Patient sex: M
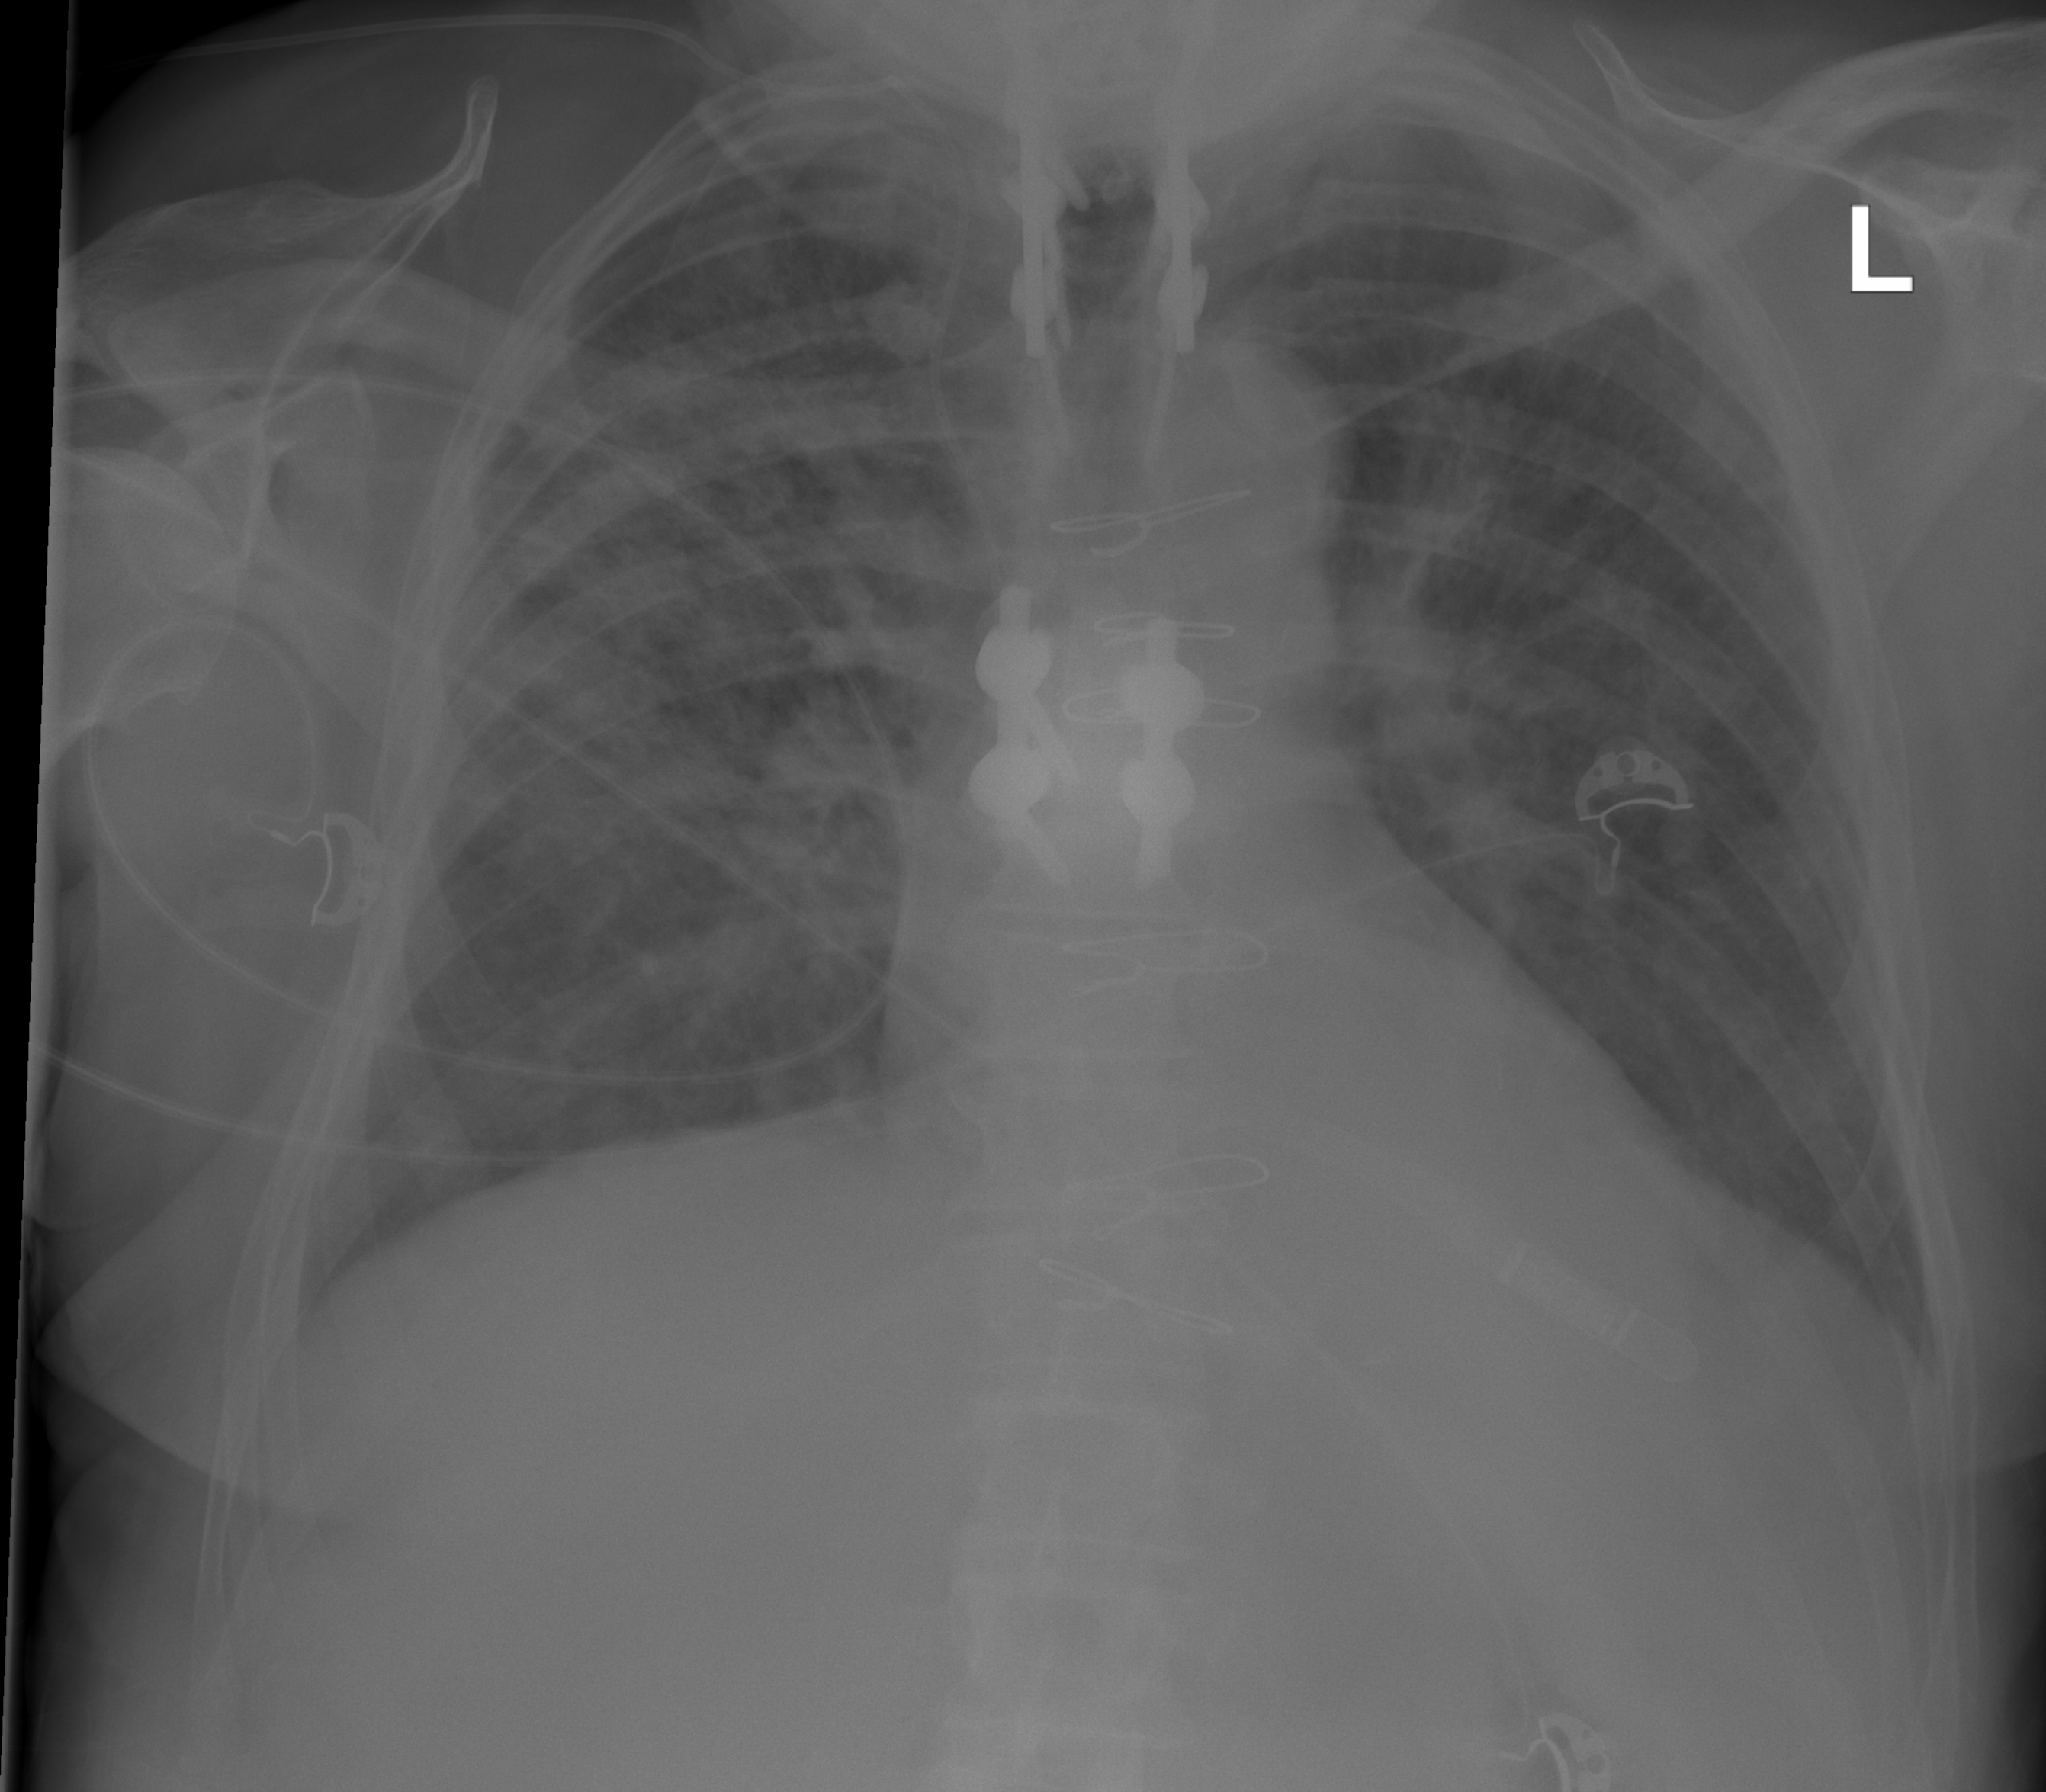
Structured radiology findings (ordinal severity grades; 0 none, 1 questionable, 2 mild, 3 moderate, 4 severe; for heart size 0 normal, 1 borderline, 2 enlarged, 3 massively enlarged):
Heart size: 0
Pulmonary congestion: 0
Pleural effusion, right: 0
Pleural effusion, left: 0
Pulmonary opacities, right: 3
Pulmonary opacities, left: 2
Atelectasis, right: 0
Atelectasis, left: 0